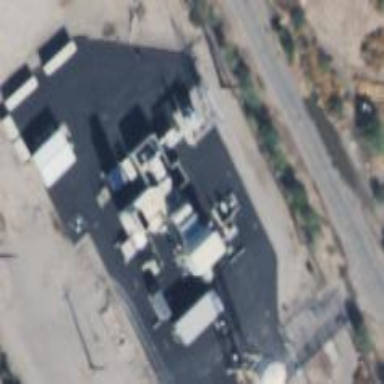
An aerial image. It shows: Gas turbine generator.